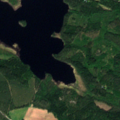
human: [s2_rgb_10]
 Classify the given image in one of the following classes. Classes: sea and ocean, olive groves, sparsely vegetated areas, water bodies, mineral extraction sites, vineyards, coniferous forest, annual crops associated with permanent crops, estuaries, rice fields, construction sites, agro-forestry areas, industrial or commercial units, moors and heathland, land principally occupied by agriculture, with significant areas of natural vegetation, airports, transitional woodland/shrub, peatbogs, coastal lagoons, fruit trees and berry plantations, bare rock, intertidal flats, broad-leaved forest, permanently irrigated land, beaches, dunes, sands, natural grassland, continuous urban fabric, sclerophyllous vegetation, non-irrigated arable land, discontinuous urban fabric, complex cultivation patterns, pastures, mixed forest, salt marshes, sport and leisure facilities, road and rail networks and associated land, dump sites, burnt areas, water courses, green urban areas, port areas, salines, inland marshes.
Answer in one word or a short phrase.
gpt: coniferous forest, mixed forest, water bodies